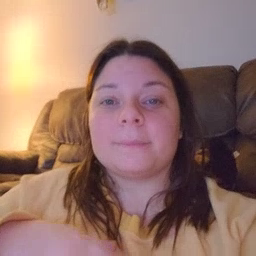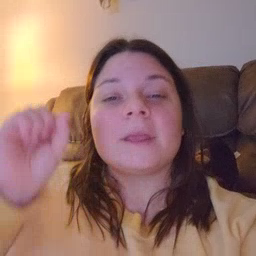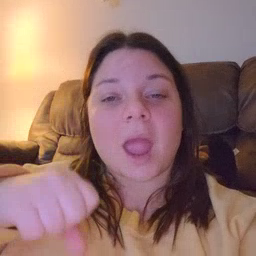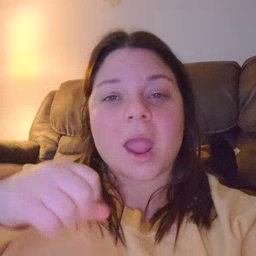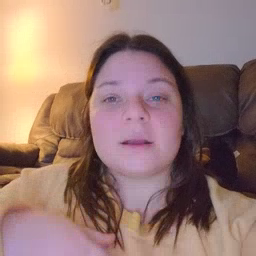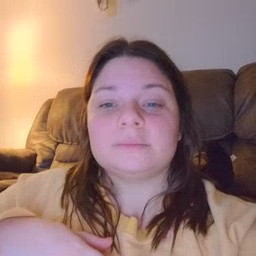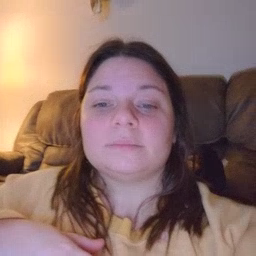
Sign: can